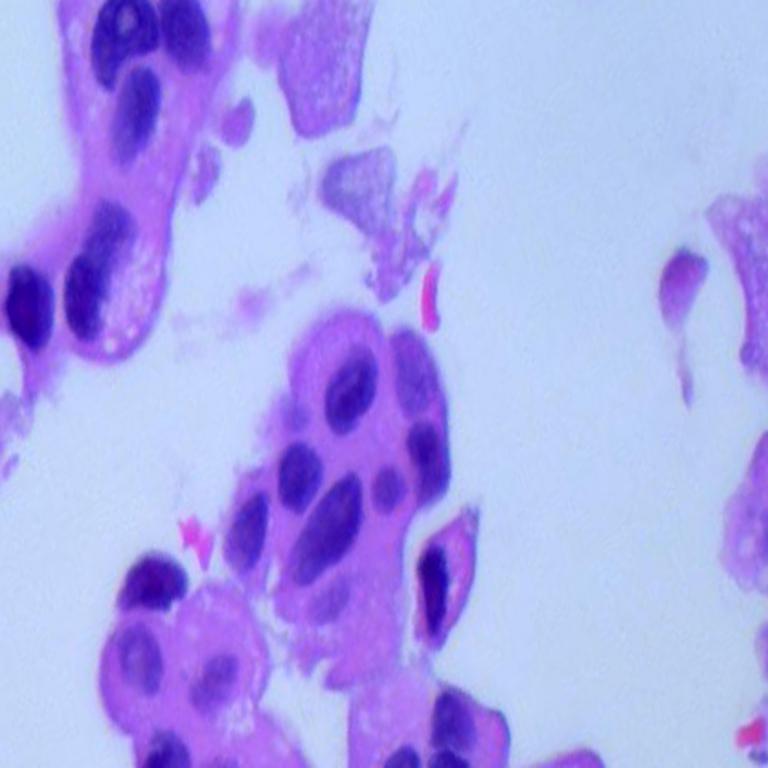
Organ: lung
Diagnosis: adenocarcinomas